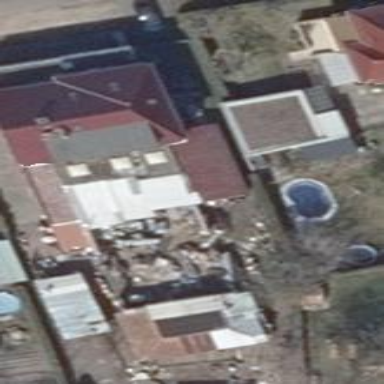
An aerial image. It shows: House with hipped roof.